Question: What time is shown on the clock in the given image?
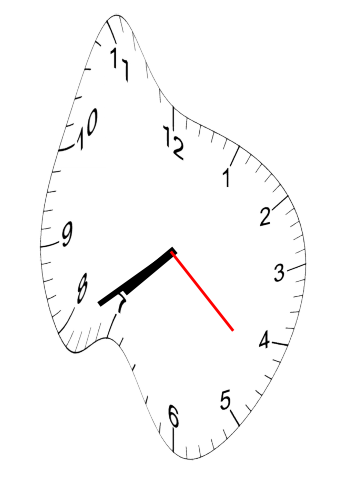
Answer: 07:39:22